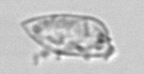
Label: Prorocentrum_dentatum